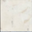
Piece: xx